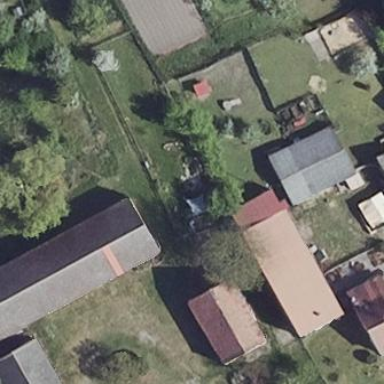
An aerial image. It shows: Shed.